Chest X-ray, AP view. Patient: 32 years old, sex M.
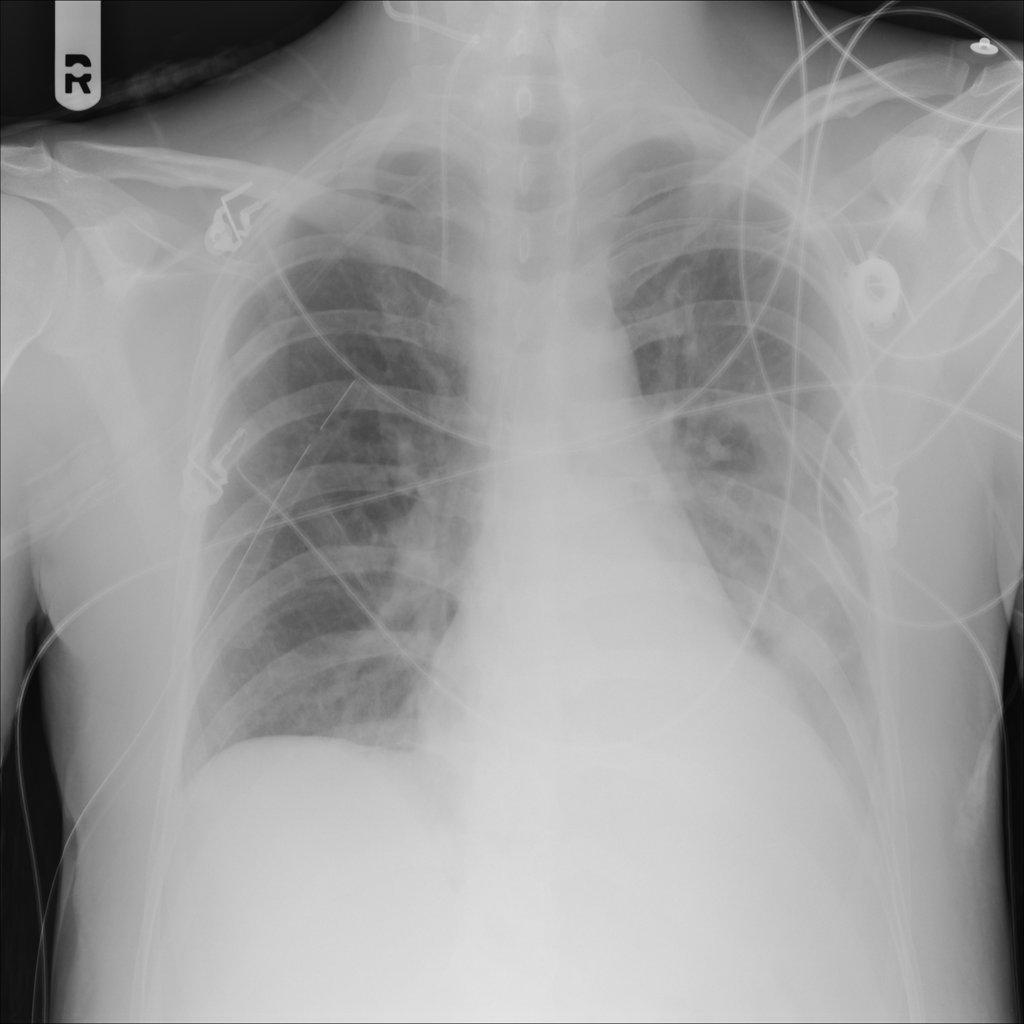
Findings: Effusion